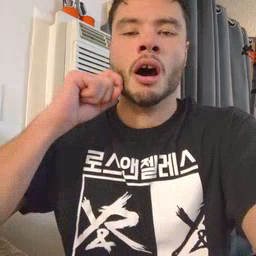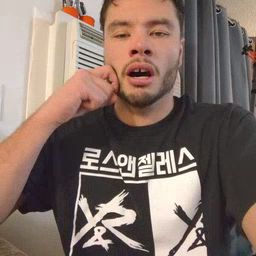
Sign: apple